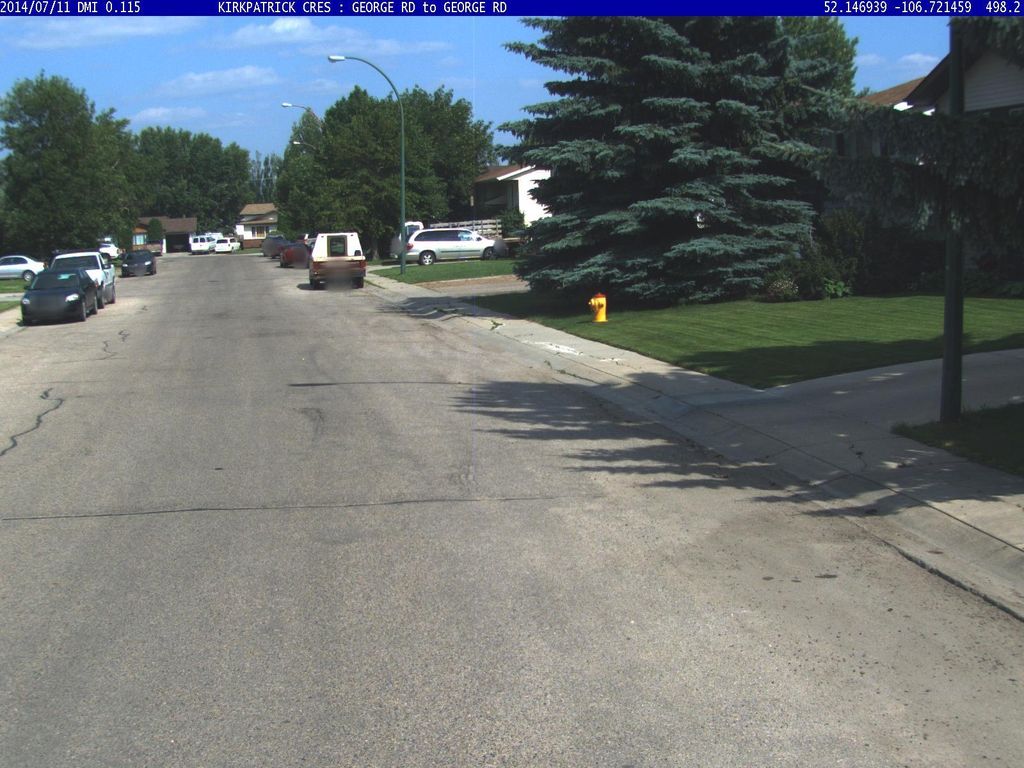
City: saskatoon